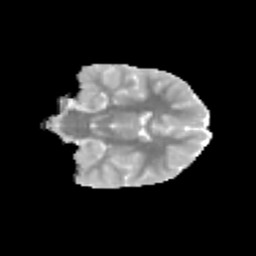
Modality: MD
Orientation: coronal
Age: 9
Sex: female
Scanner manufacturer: siemens
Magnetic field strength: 3 T
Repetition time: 3.8 s
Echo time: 0.07 s